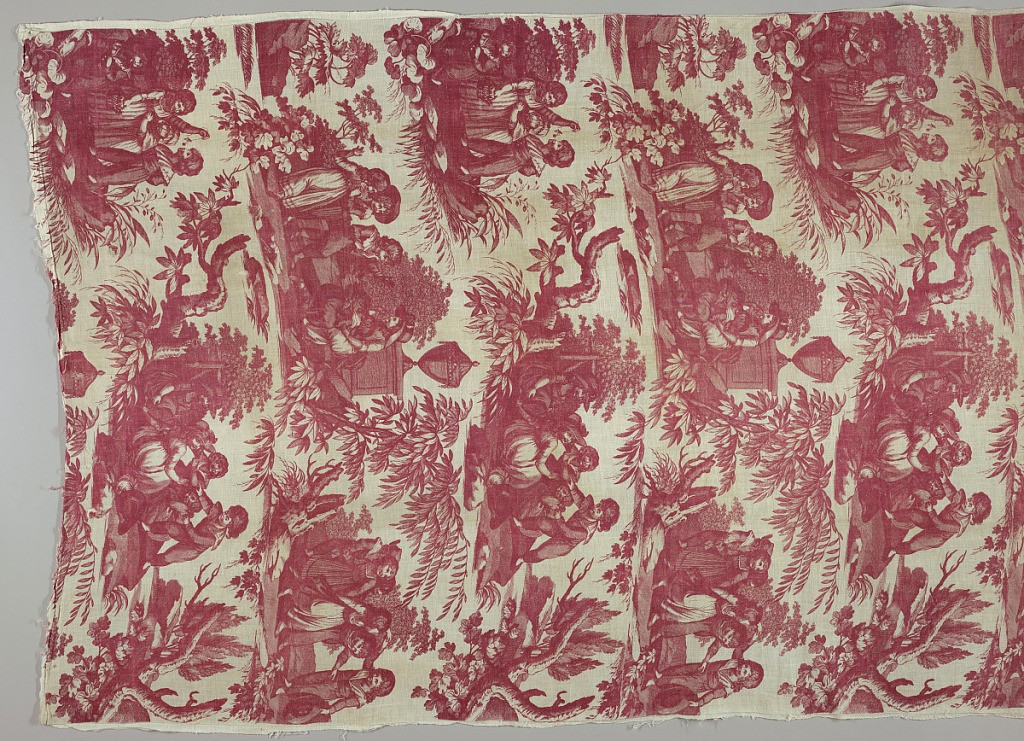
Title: Textile
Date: ca. 1800
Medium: cotton Technique: printed by engraved copper plate on plain weave
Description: Scenes of children playing. In red on white.